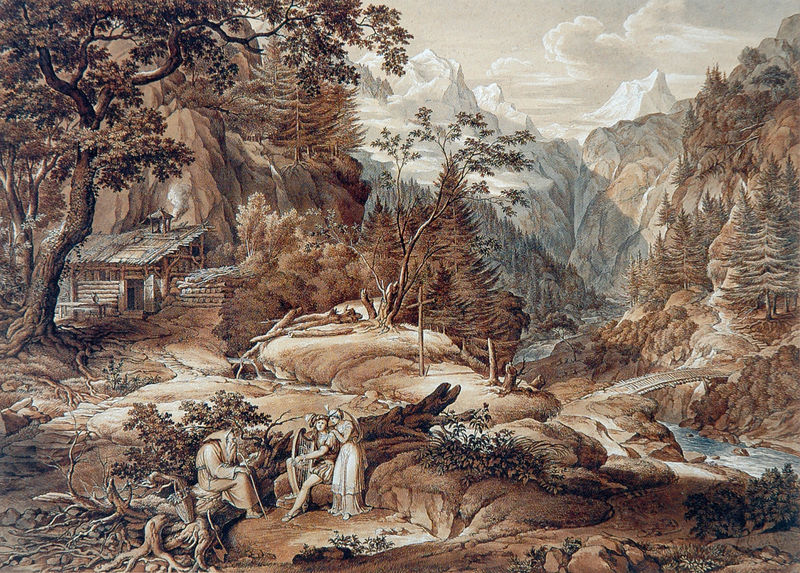
Titel: Hüon und Amanda bei dem Einsiedler Alfonso
Künstler: Joseph Anton Koch
Standort: München
Institution: Staatliche Graphische Sammlung
Schlagwörter: baum, berg, blau, blätter, felsen, gemälde, gruppe, himmel, laub, mann, wasser, weiß, wolken, baumstämme, bäume, fluss, frauen, gelb, grün, landschaft, menschen, mädchen, ocker, sitzen, ufer, äste, braun, bunt, frau, grau, hintergrund, holz, hut, hüte, kleid, männer, schwarz, straße, tür, zeichnung, dach, gras, haus, rot, schnee, tier, weg, wiese, wolke, beige, leute, alt, bart, jung, mütze, arm, blass, bärtig, geschichte, mensch, stein, steine, instrument, ast, bach, erde, ferne, gräser, horizont, hügel, natur, brücke, busch, büsche, einsam, hütte, qualm, rauch, sträucher, land, gewand, haare, kutte, realismus, reich, familie, paar, personen, blatt, musik, musiker, person, pflanzen, tal, wald, bauern, genre, kamin, stock, beine, hellblau, bein, man, alter mann, schuhe, stab, nachmittag, aplen, berge, fels, gebirge, gipfel, hellbraun, berglandschaft, hochgebirge, schlucht, herbst, rast, figuren, romantik, tannen, steg, stämme, zopf, sitzt, geländer, kordel, nazarener, alter, greis, kreuz, wandern, wurzel, alpen, moos, lichtung, abgrund, traum, radierung, stich, koloriert, adeliger, kreiger, laubbaum, nadelbaum, tanne, schuh, stift, liebespaar, barett, wurzeln, sänger, sehnsucht, hellgrau, blaugrün, holzhütte, freiheit, romantisch, lanschaft, wanderer, rotbraun, mittelalter, gebirgsbach, prinz, mönch, fichten, brennholz, holzhaufen, eiche, baüme, saiteninstrument, edelmann, heroische landschaft, harfe, lyra, amor, leier, burgfräulein, fantasie, rötel, rein, koch, berghütte, wanderung, joseph anton koch, bergbach, kaputze, baumgrenze, blockhaus, wildbach, wasserrad, kapuze, armor, umgestürzt, harve, zauberer, bewohnt, eremit, holzstapel, böume, einsiedler, mönchskutte, blockhütte, fraz, einsiedelei, baumwurzeln, landschaftsgemälde, unberührt, hexer, baumstamme, emerit, hause, kabane, schneefelder, jnug, klause, harfenist, zwerf